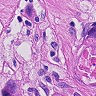
Metastatic tissue present: yes